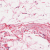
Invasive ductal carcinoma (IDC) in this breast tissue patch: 0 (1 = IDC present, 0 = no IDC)